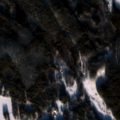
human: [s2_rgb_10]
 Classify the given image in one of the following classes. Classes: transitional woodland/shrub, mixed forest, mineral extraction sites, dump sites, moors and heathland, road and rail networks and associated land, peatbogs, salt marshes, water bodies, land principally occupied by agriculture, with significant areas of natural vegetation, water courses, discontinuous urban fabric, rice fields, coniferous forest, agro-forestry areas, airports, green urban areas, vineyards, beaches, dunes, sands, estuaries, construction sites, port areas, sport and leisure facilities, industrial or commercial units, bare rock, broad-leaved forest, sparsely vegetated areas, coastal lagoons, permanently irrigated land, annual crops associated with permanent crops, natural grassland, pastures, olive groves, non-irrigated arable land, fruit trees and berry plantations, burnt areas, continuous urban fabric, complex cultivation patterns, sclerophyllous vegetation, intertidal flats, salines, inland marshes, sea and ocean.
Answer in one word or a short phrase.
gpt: coniferous forest, mixed forest, water bodies